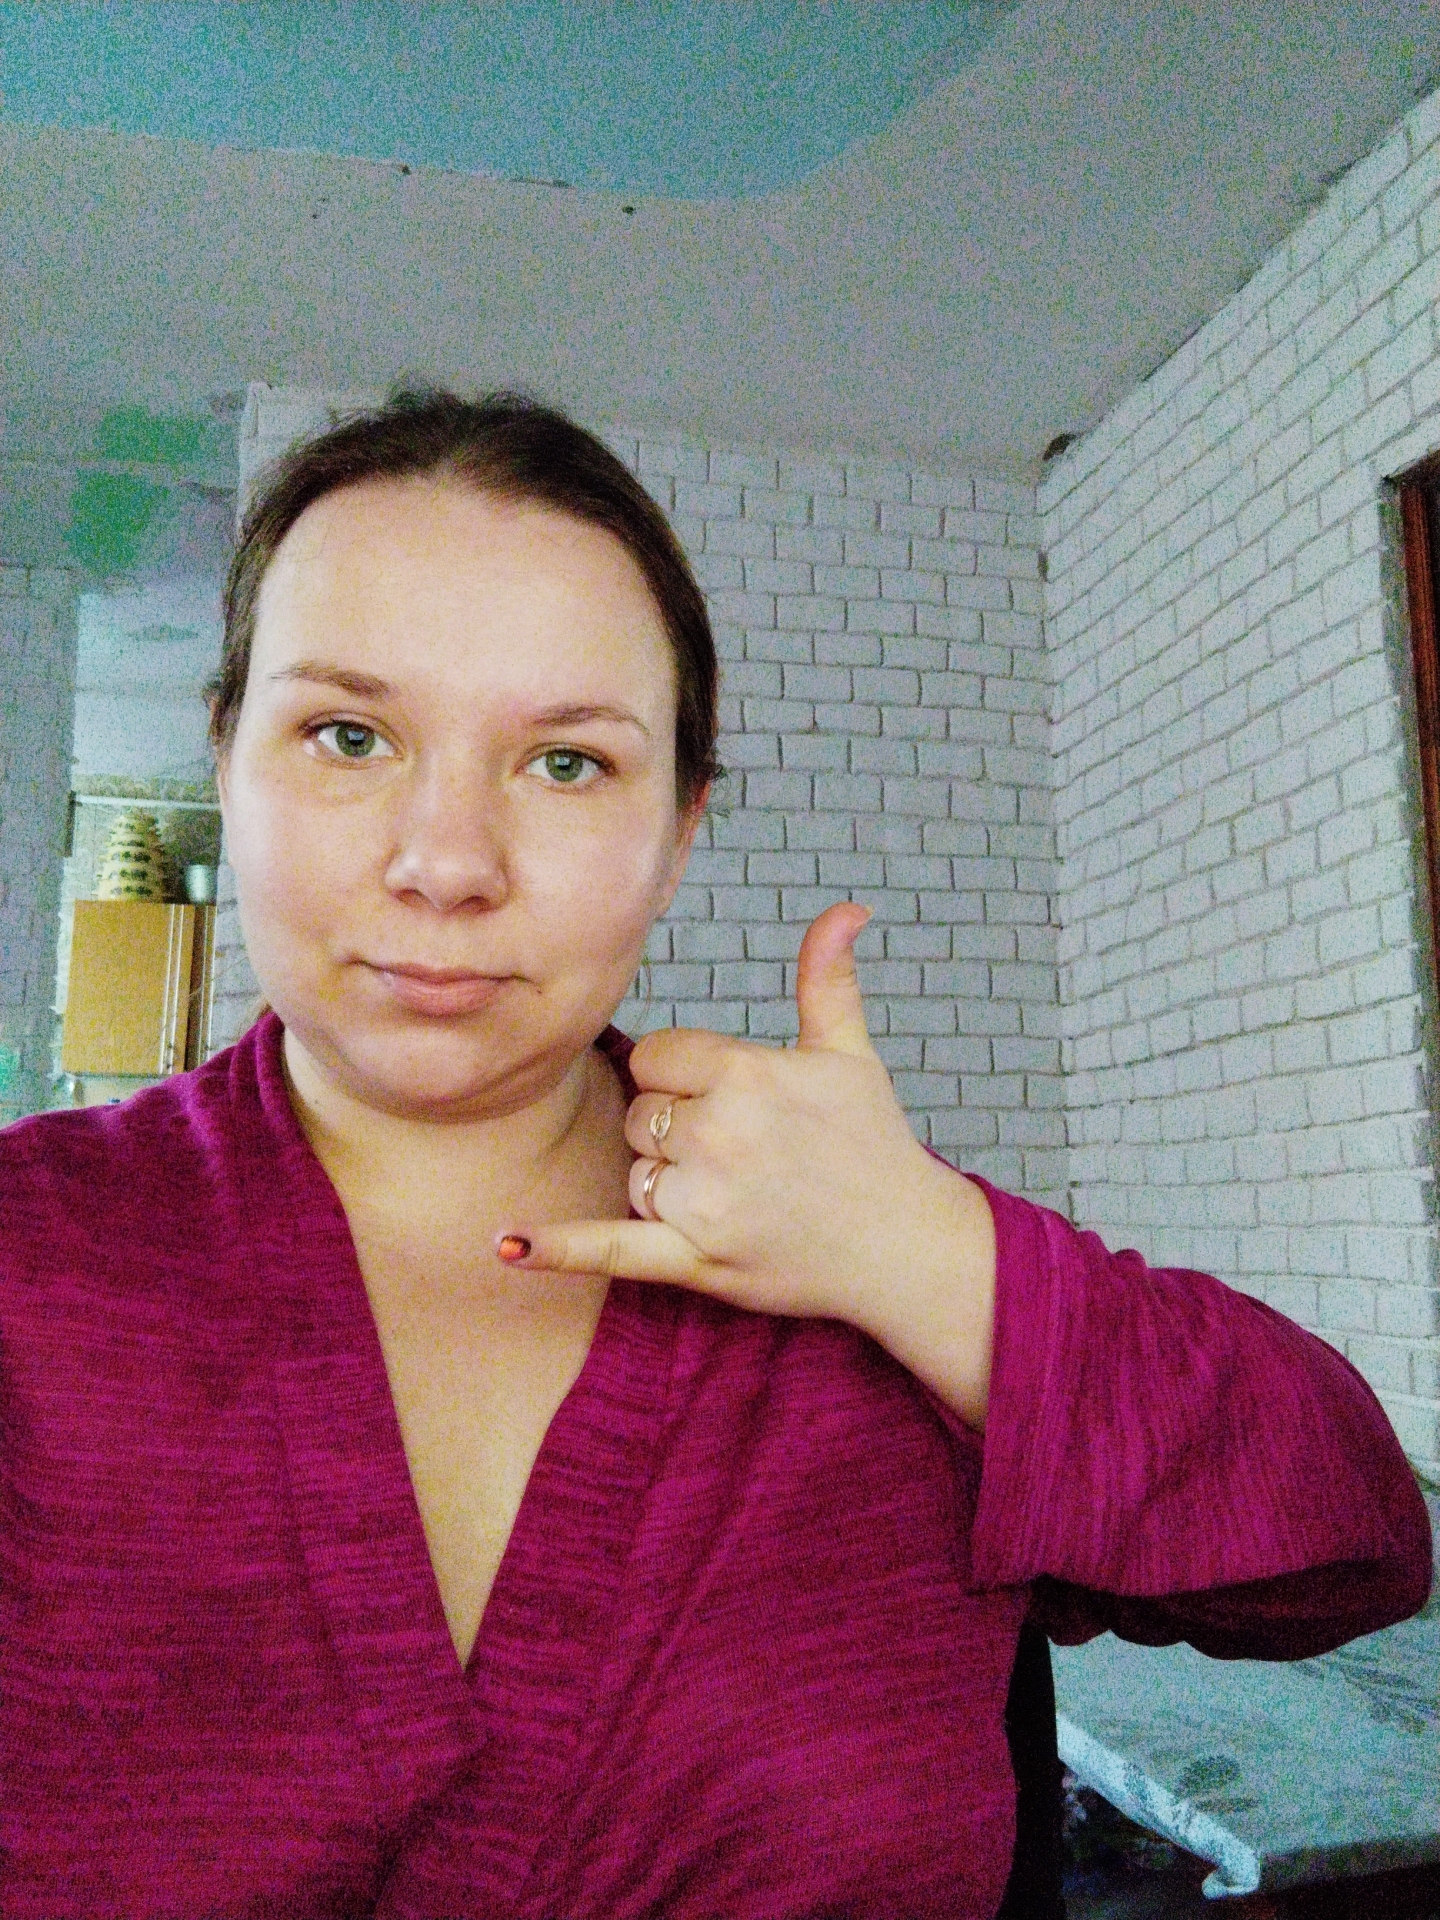
Label: noise